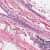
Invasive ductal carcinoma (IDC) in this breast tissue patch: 0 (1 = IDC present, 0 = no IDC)